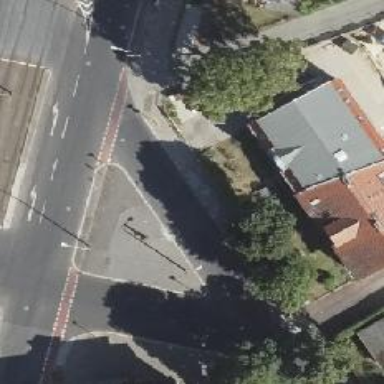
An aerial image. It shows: Traffic island.